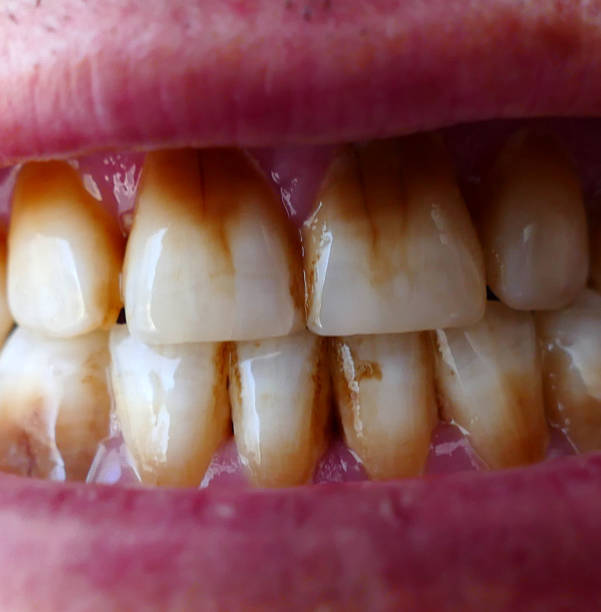
Condition: Calculus